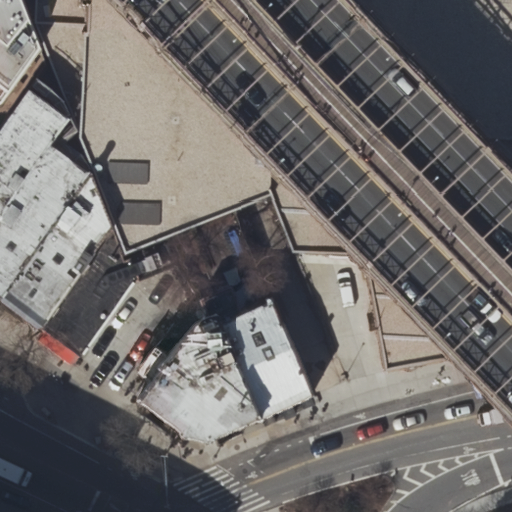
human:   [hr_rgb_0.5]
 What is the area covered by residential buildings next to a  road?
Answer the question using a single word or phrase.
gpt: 6612m2

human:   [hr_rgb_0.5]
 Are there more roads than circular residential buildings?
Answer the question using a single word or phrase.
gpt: yes

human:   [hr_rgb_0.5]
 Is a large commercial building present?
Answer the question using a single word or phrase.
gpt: no

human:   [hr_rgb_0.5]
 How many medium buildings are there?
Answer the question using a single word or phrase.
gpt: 7

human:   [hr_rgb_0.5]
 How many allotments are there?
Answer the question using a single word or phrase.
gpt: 0

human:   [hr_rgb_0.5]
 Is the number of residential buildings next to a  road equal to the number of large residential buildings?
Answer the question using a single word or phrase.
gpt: no

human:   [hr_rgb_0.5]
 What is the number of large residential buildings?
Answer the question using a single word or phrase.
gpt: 1

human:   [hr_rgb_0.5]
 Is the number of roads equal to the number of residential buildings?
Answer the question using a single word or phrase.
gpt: no

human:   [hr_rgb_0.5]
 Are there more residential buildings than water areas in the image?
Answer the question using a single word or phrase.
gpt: yes

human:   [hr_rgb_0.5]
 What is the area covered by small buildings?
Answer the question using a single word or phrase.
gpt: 39m2

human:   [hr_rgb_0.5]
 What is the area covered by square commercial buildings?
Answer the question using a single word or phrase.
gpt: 0m2

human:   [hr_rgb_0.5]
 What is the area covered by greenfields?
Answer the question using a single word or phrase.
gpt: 0m2

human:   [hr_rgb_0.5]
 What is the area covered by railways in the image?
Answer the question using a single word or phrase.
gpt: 0m2

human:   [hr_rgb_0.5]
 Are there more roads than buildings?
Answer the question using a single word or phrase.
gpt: no

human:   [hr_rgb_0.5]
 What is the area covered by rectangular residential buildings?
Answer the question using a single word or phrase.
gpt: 1530m2

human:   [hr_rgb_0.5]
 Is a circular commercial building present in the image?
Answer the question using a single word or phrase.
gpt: no

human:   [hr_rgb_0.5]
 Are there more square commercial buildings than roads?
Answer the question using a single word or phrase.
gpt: no

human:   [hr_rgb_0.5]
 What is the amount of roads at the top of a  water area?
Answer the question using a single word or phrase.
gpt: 0

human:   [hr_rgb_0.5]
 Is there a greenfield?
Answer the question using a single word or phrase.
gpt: no

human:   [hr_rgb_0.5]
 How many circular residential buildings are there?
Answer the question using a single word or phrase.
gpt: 0

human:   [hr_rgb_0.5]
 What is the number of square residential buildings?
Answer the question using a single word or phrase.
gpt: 0

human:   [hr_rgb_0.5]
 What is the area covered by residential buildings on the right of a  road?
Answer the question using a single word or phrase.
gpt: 647m2

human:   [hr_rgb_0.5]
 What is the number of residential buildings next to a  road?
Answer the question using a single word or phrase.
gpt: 9

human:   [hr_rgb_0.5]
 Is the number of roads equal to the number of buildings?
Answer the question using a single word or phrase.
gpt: no

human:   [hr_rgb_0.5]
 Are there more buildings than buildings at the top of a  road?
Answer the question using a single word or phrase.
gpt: no

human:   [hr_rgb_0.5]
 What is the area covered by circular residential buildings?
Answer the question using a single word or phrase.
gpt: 0m2

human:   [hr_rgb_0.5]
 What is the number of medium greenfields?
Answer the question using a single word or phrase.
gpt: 0

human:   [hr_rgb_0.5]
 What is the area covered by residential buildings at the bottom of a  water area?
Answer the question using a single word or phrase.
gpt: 0m2

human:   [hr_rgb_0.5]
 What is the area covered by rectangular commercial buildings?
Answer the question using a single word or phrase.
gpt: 0m2

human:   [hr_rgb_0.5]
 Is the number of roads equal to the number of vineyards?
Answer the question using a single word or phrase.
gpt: no

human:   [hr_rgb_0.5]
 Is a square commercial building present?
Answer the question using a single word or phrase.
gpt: no

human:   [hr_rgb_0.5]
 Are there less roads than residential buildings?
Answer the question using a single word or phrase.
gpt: yes

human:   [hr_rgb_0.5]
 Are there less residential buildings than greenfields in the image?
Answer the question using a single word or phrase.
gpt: no

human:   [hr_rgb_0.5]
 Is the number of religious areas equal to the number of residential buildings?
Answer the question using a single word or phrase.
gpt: no

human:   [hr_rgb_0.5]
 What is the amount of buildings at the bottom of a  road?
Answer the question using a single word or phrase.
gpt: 6

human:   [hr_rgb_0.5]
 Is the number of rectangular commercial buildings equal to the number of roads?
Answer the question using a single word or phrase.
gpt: no